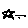
Label: star